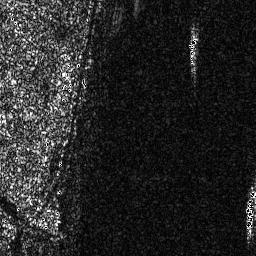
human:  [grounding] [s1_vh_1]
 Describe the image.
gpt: In the satellite image, there is  <ref>1 small ship </ref> <box>[[72, 12, 77, 24, 0]]</box> located at top right.